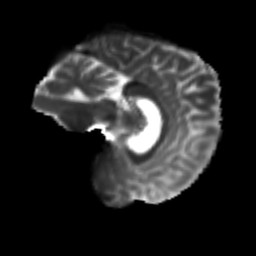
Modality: T2w
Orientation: sagittal
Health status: ill
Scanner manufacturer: siemens
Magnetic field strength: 3 T
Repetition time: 6.7 s
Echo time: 0.1 s